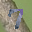
Label: 7